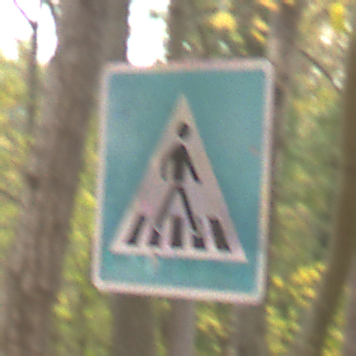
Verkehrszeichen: FussgaengerueberwegLinks
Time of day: MorningAfternoon
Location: Outdoor (Nature)
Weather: Overcast
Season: Autumn
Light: Natural